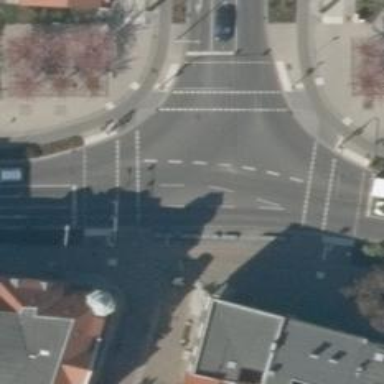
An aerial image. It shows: Asphalt footway with designated cycle track.